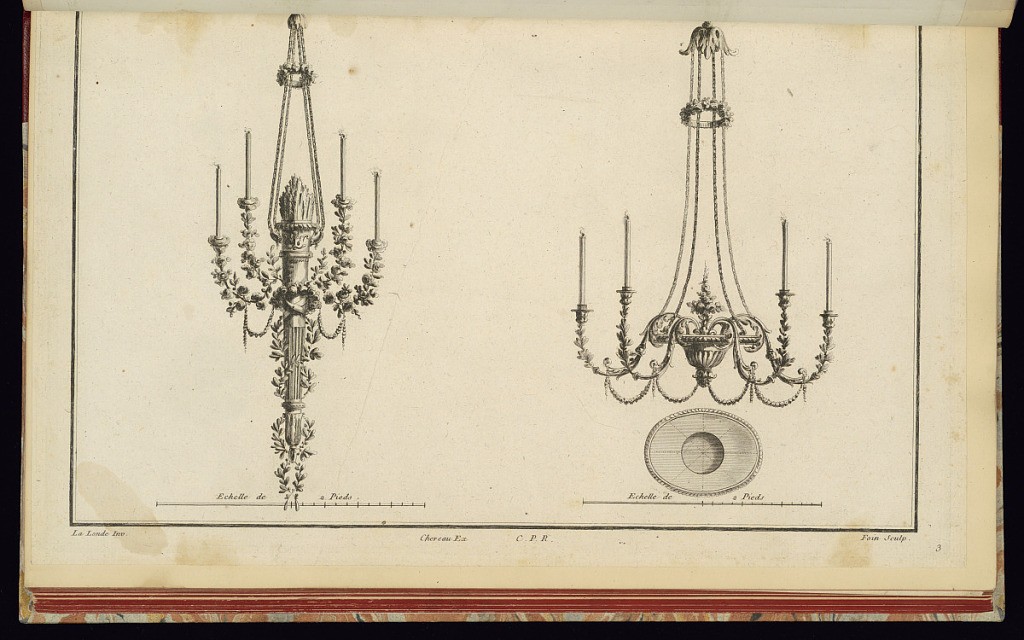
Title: Two Chandelier Designs
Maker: Richard de Lalonde, French, active 1780–96
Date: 1775-1788
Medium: Etching on off-white laid paper
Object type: Print
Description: Designs for two chandeliers. The chandelier on the left is in the form of a torn, held up by chains, and with four arms for candles, formed from roses and leaves. The shaft of the torch is fluted and has crossing branches of leaves that extend below the base of the torch. The chandelier on the right has a shallow, gadrooned bowl, out of which acanthus leaves curl and transform into the four arms for candles. A garland of small flowers is draped between the chandelier arms. Both chandeliers have a scale bar of two French feet ("2 Pieds") below. The chandelier on the right has a cross section below it. The plate is signed and numbered.